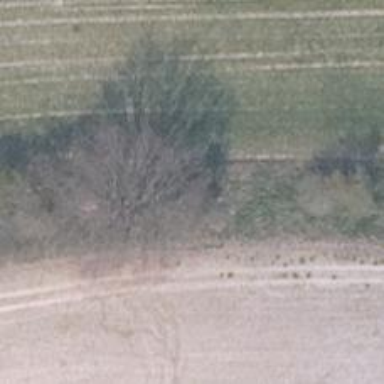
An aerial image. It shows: Hunting stand.